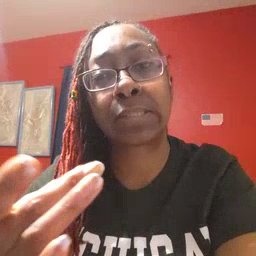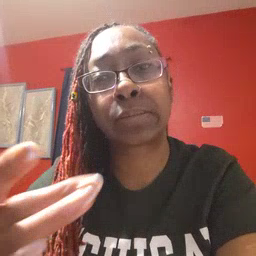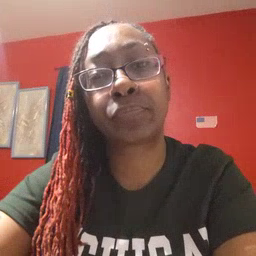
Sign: sticky